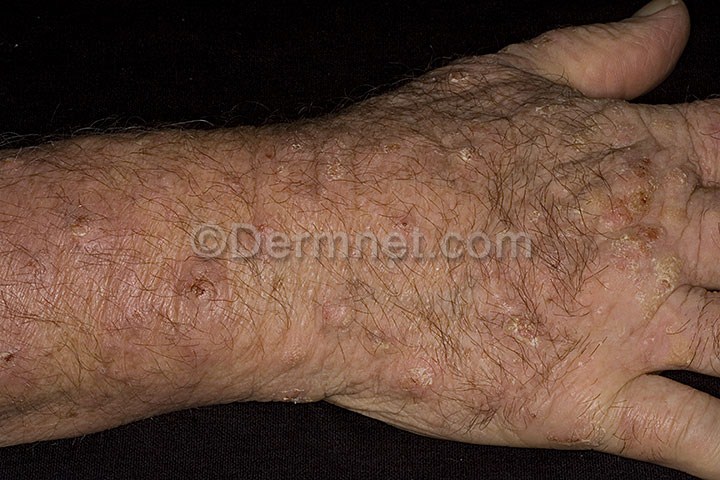
Disease: Eczema Photos